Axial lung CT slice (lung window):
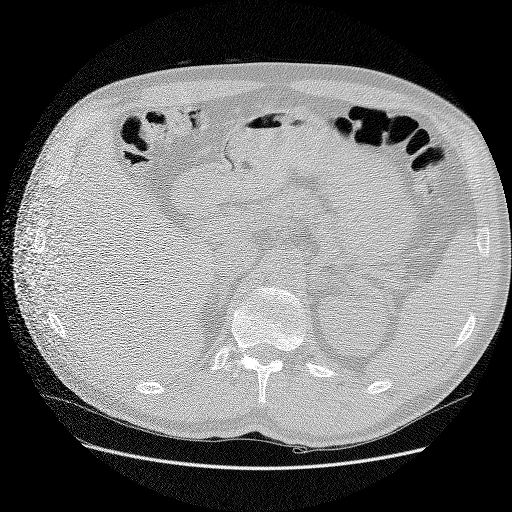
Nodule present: no